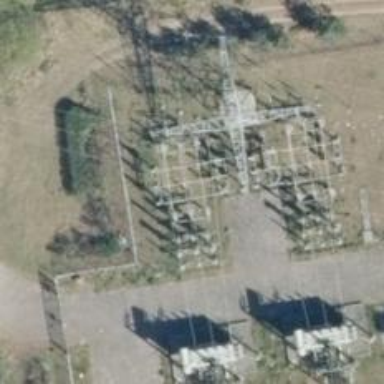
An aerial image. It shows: Power line with 3 cables. It uses busbar.